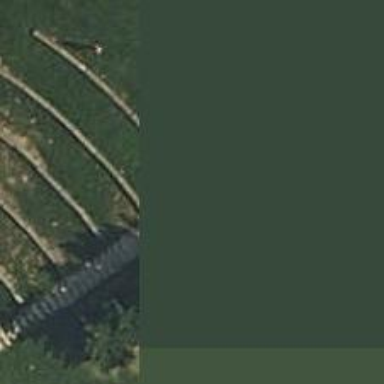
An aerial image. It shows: Road with steps.